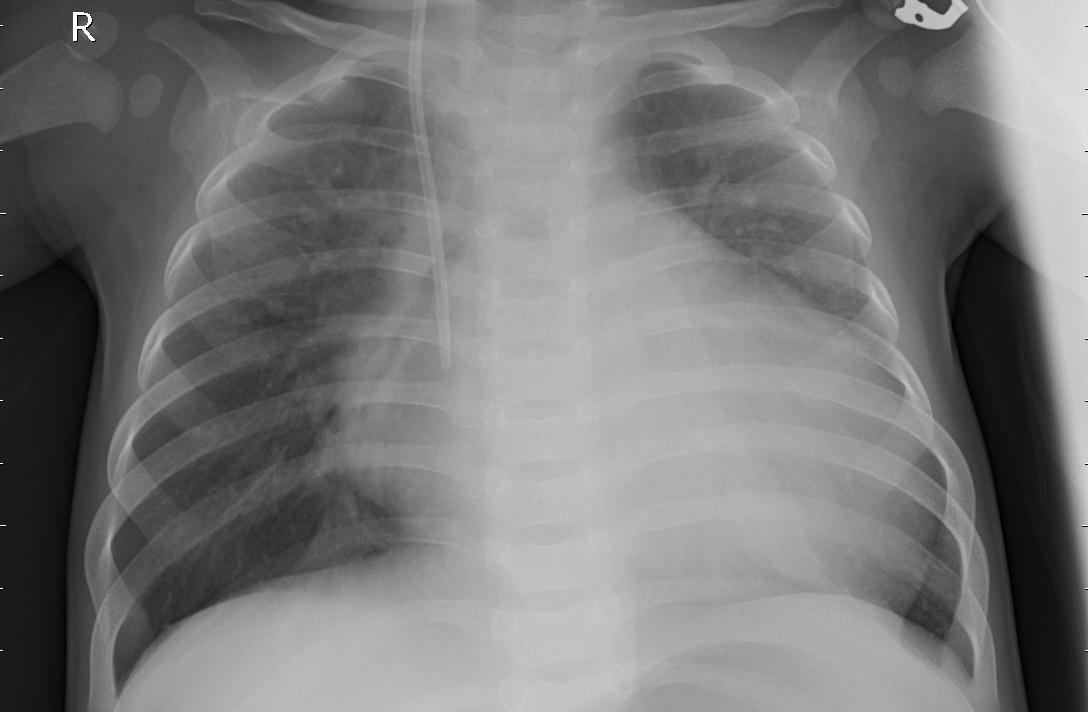
Diagnosis: PNEUMONIA